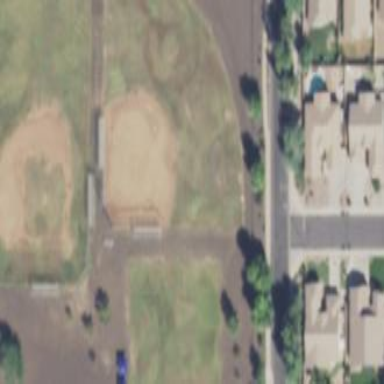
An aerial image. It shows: Baseball pitch for leisure land activities.